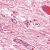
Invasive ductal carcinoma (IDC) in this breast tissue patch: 0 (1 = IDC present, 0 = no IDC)